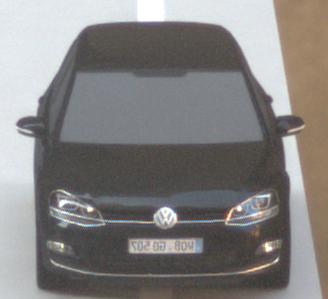
Make: VW
Model: Golf 1.2 TSI BMT
Detailed model: Golf (VII)
Model produced from: 2012/11
Model produced until: 2014/05
Doors: 3
Color: black
Road condition: dry road
Daytime: morning or afternoon
Contrast: medium contrast